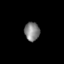
Tissue: skin
Cell type: Epithelial cells
Senescence score: 0.2737
Nuclear area (px): 277
Mean DAPI intensity: 129.661